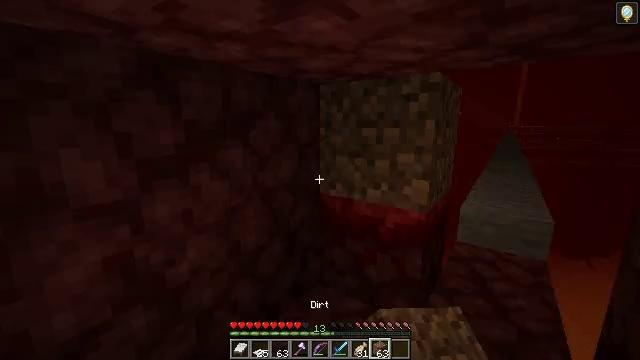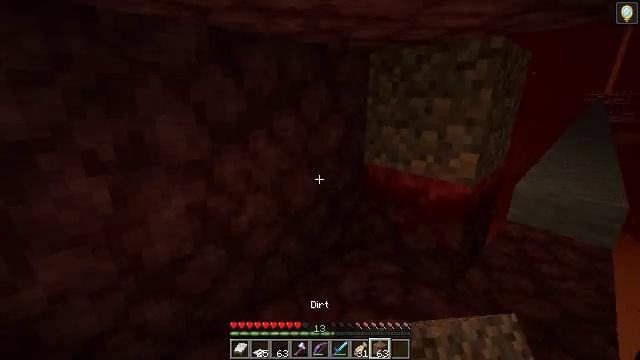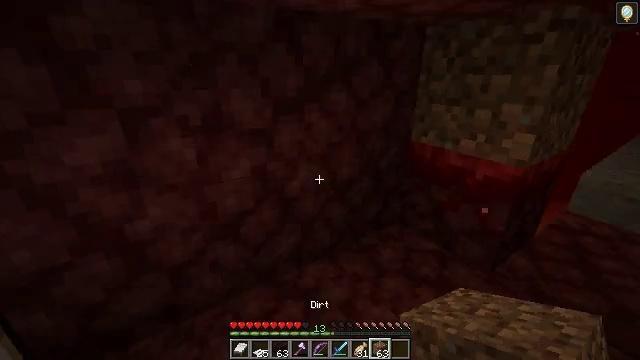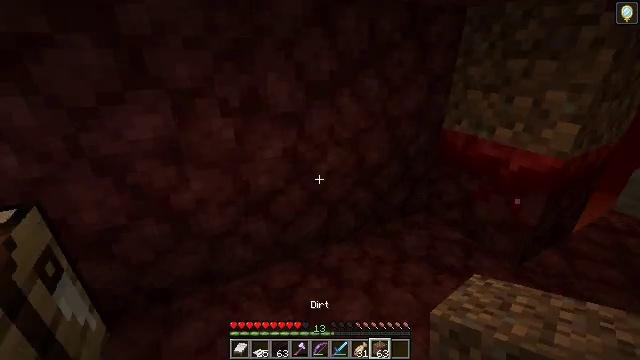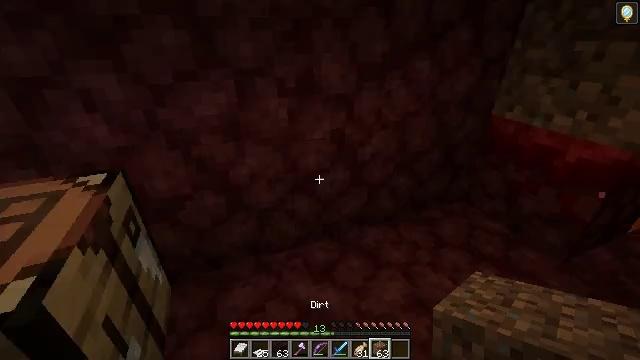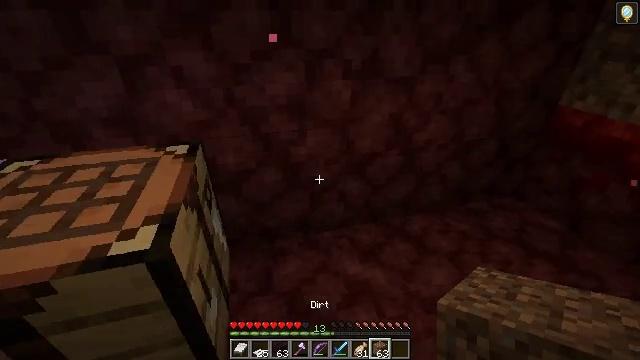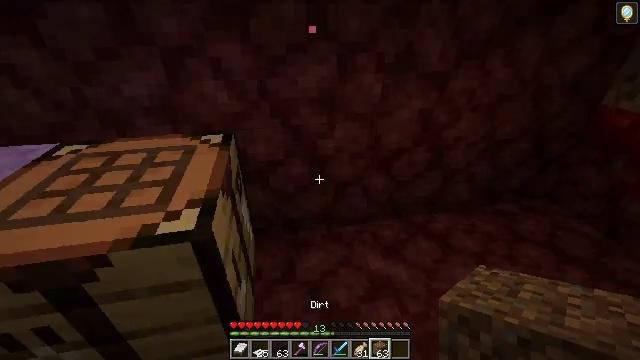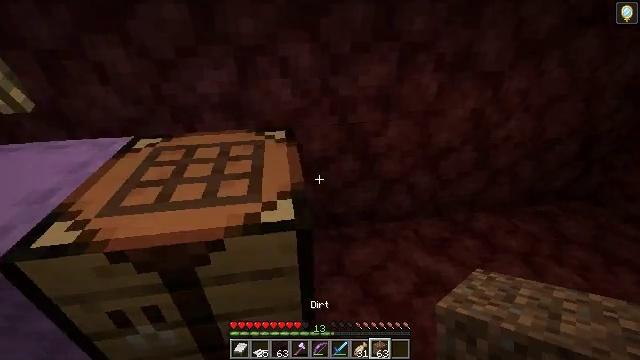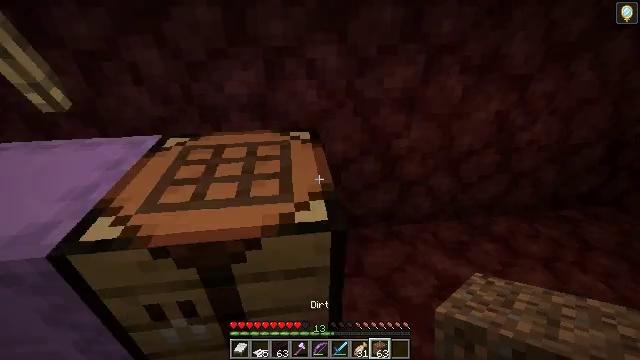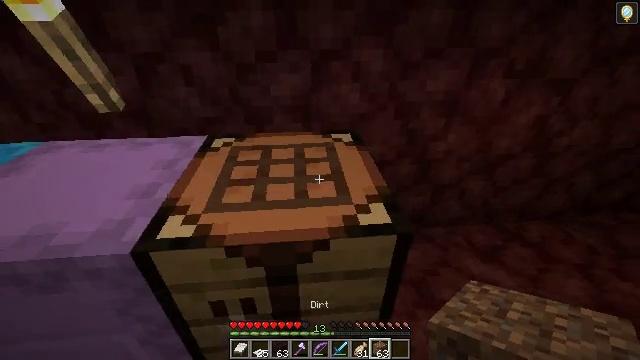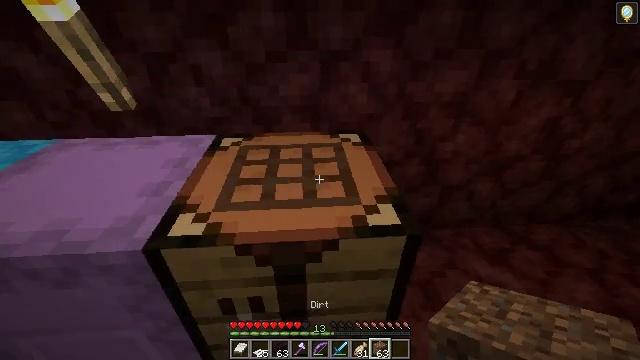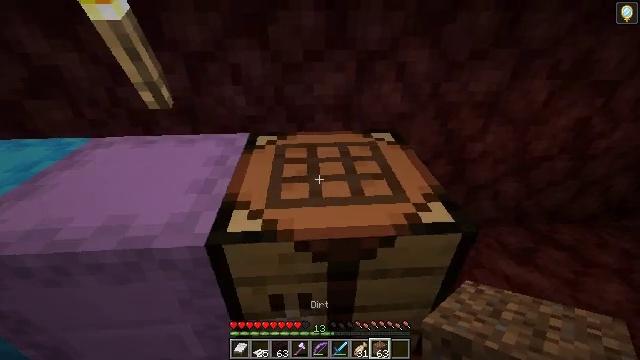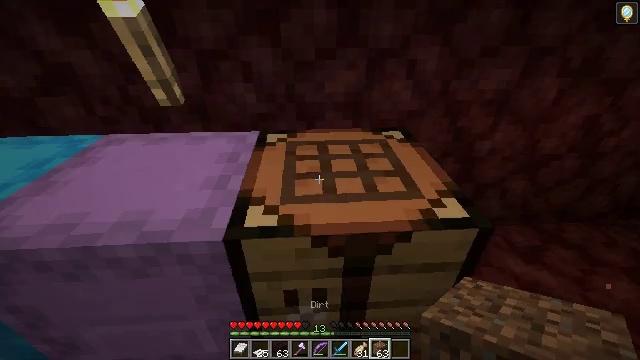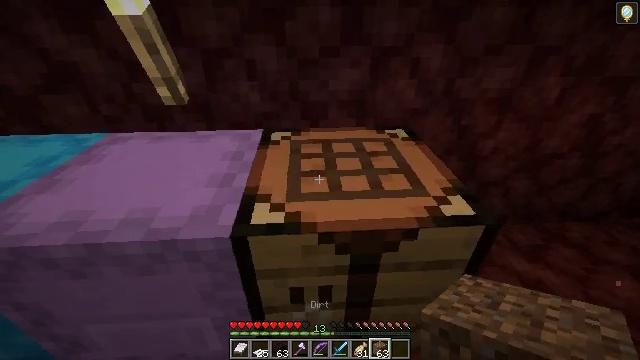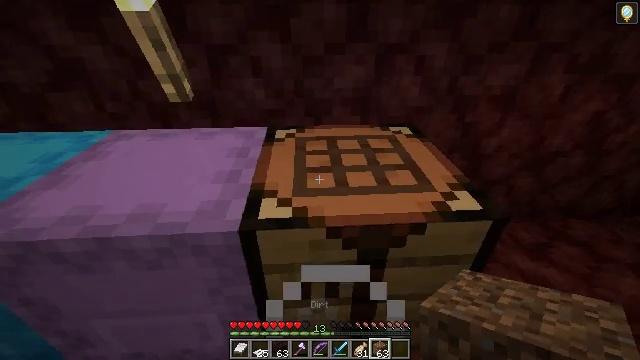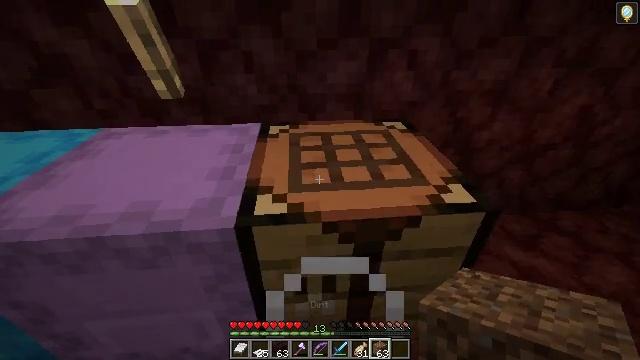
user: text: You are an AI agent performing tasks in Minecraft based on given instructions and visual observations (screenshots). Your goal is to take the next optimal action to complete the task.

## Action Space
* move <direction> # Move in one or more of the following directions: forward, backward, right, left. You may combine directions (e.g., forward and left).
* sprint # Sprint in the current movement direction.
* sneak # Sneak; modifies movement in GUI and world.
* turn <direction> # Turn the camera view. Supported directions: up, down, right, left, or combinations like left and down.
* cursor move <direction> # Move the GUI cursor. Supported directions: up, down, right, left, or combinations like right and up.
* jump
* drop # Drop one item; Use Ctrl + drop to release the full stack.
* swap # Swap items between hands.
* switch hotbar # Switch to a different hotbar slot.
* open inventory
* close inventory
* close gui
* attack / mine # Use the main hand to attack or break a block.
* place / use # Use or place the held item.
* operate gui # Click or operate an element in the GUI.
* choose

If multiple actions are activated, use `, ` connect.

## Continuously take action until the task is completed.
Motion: motion action
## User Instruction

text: Craft a nether brick slab using nether bricks.
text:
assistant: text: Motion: move back, turn left and down
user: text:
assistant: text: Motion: move back, turn left and down
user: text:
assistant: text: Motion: move back, turn left and down
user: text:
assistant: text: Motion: move back and move left, turn left and down
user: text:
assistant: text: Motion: move back and move left, turn left and down
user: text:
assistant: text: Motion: move back and move left, turn left
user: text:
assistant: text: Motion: move back and move left, turn left
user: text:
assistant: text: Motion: move back and move left, turn left
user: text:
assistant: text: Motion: move back and move left, turn left
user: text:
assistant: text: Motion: move back and move left, turn left
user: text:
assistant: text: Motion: no_op
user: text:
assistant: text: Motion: no_op
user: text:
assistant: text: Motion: no_op
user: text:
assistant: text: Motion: no_op
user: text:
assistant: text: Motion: turn right
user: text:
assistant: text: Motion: turn right
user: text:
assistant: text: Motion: turn down
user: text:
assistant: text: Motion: turn down
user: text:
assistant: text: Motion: no_op
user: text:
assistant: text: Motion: use / place
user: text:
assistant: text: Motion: use / place
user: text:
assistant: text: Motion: use / place
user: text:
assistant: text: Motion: no_op
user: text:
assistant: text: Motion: no_op
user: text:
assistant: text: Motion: open gui
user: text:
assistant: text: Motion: no_op
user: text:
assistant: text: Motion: no_op
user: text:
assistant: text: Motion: no_op
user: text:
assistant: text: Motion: no_op
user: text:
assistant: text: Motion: cursor move right